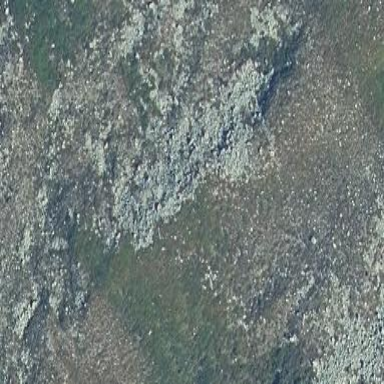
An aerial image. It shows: Natural scree.